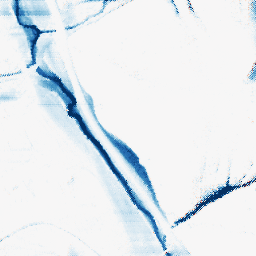
Category: morphological
Decomposition family: morphological_rect
Decomposition parameters: operation: closing
width: 50
height: 5
Upsampling method: regularized
Upsampling parameters: scale: 4
lambda_reg: 0.1
Upsampling scale: 4